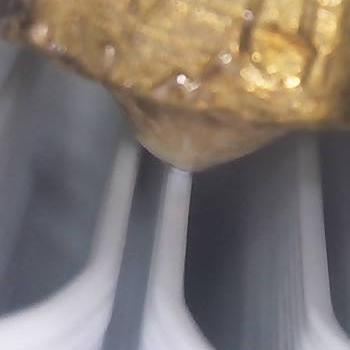
Flow rate: 56%